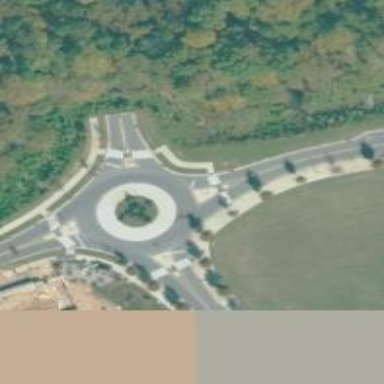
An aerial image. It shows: Unclassified road featuring roundabout.